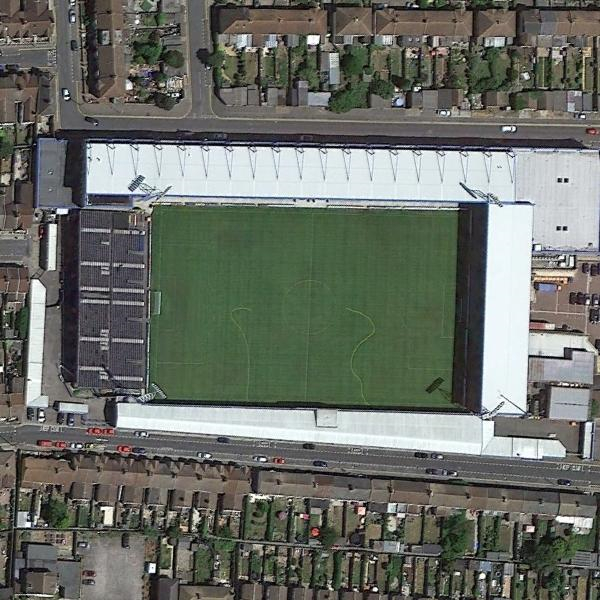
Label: Stadium